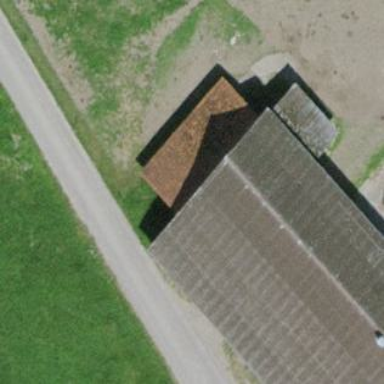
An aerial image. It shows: View of roof of building.